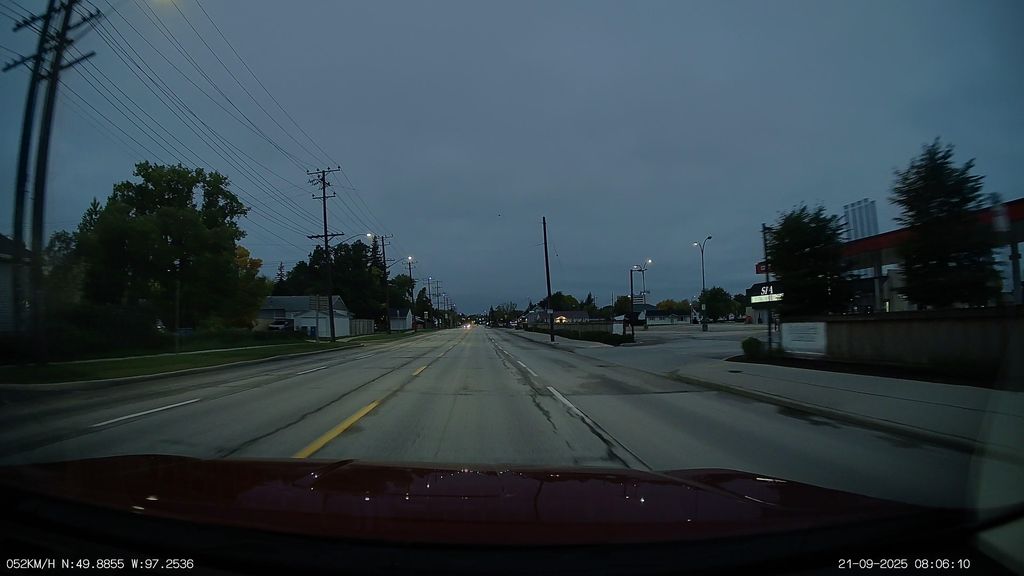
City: winnipeg